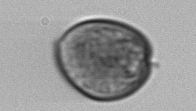
Label: Prorocentrum